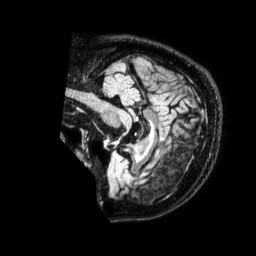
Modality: FLAIR
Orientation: sagittal
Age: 62
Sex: male
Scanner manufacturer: philips
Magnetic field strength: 1.5 T
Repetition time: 4.8 s
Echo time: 0.3303 s